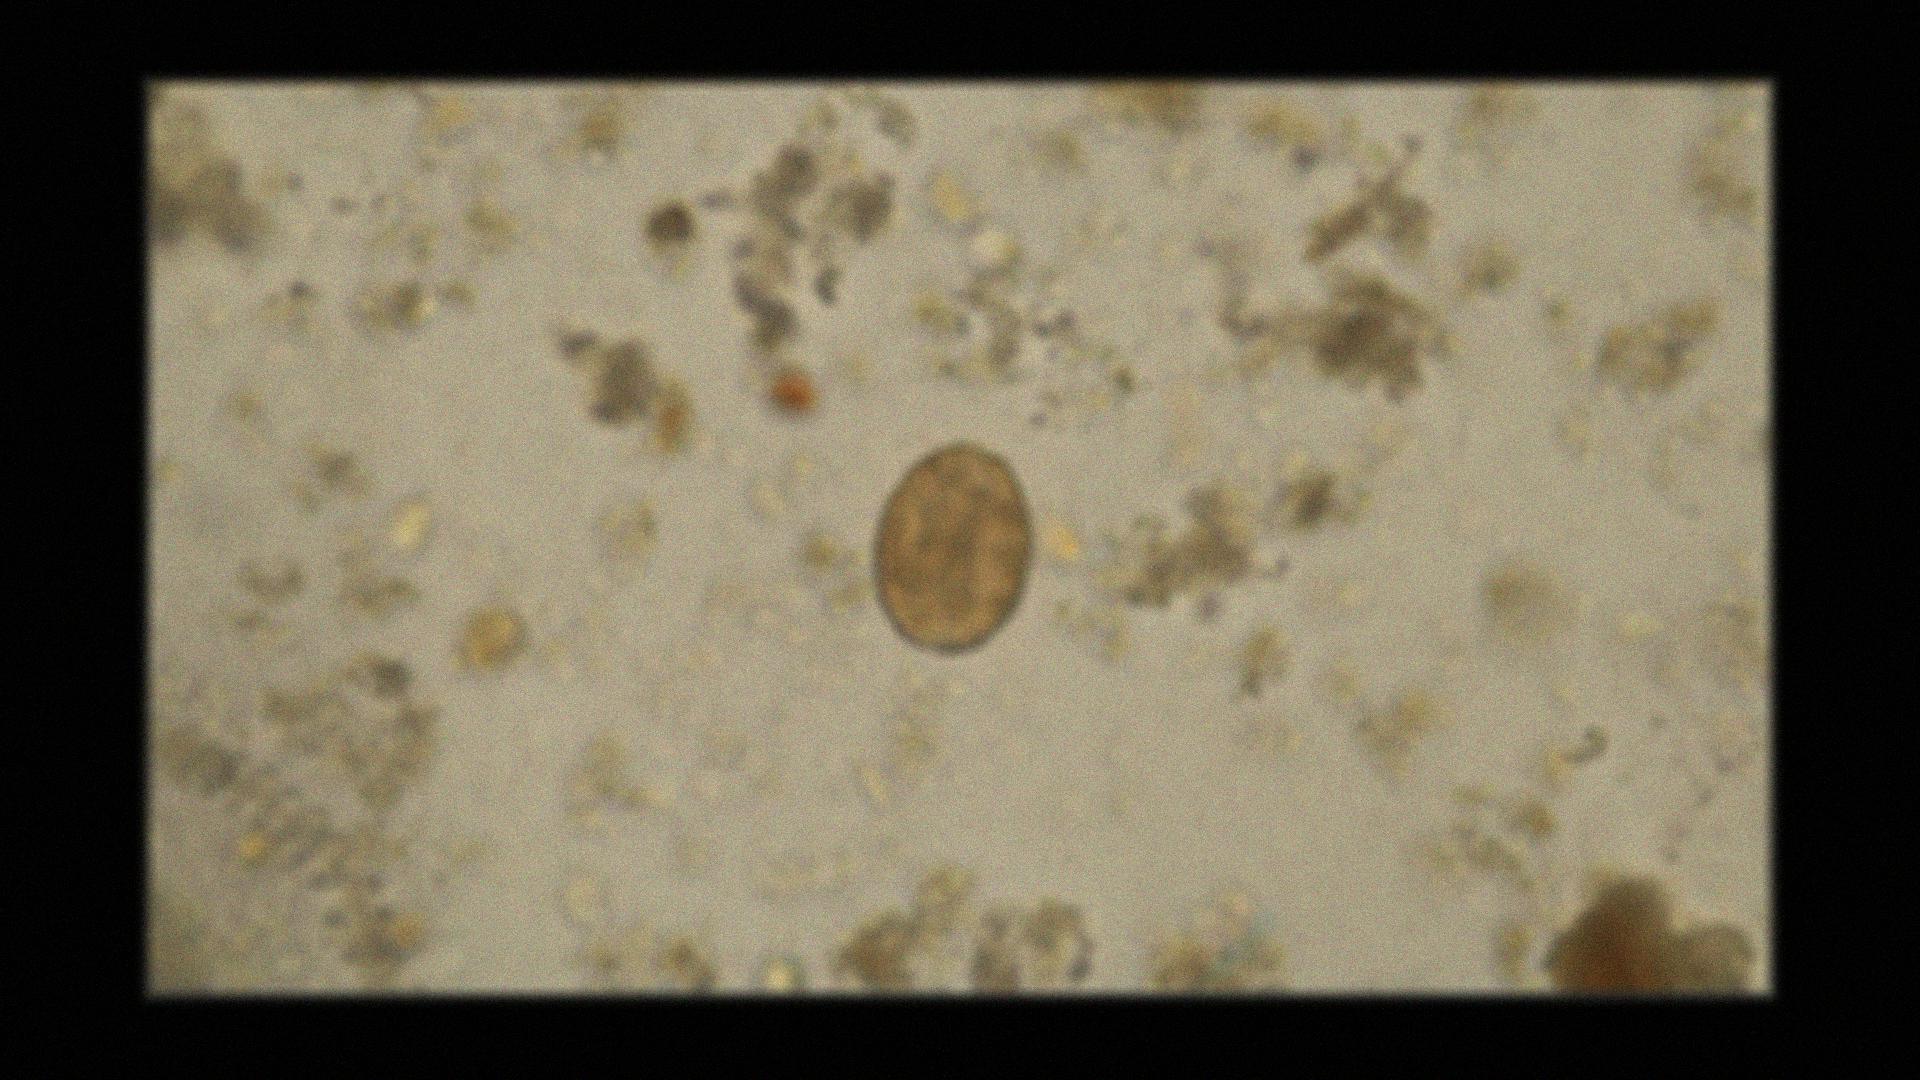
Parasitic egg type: Ascaris lumbricoides